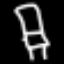
Label: chair